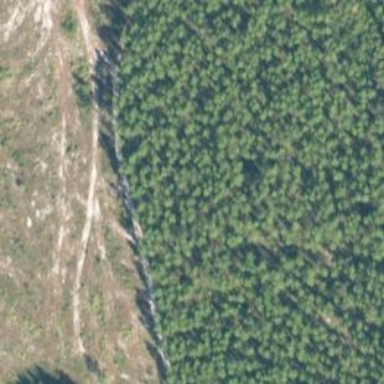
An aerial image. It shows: Forest dominated by needle-leaved trees.